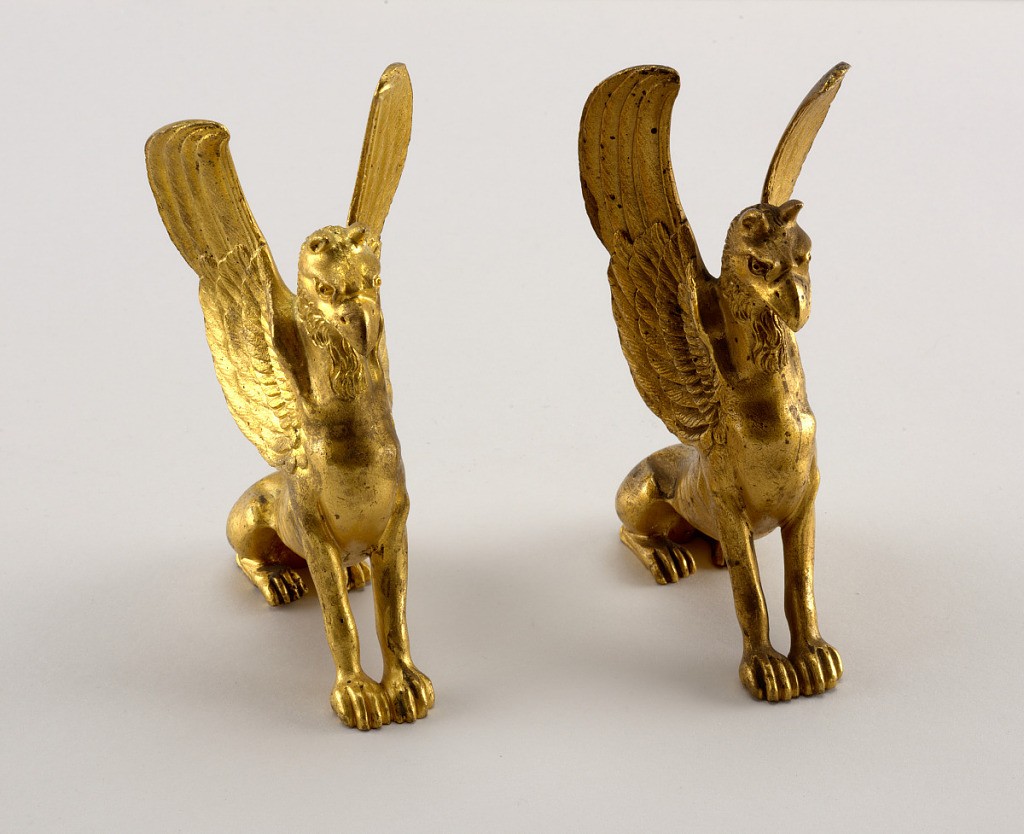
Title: Griffons
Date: ca. 1830
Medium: Gilt bronze
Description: Pair of seated griffons with outstretched paws and raised wings.